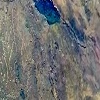
Label: land